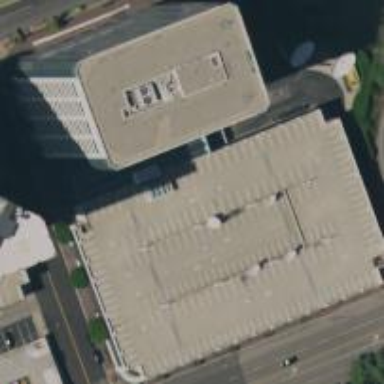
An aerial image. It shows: Television studio building.